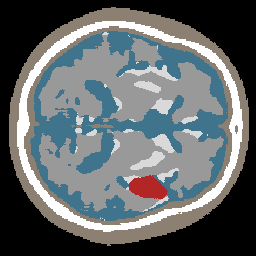
Label: lesion